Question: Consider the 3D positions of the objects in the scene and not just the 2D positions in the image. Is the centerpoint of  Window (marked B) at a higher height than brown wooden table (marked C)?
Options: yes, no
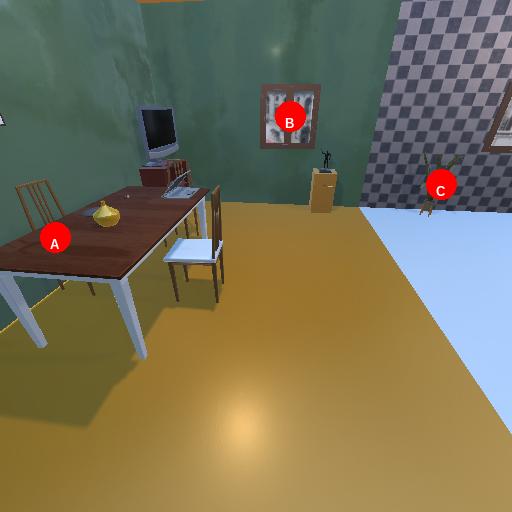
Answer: yes